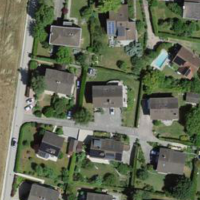
EUNIS habitat code: 55
Species observed at this site:
Chloris chloris